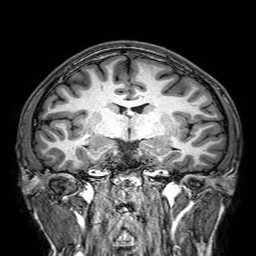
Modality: T1w
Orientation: sagittal
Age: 22
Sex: male
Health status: healthy
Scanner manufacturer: philips
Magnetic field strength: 3 T